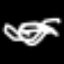
Label: squiggle